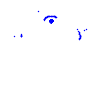
Particle: pion